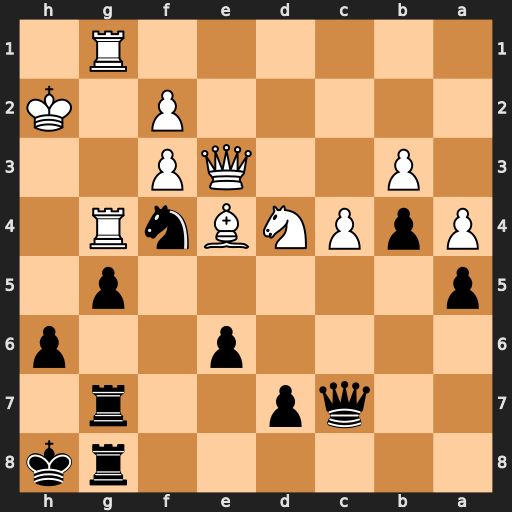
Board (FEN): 6rk/2qp2r1/4p2p/p5p1/PpPNBnR1/1P2QP2/5P1K/6R1
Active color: b
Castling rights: -
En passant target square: -
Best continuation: Nd5+ Kg2 Nxe3+